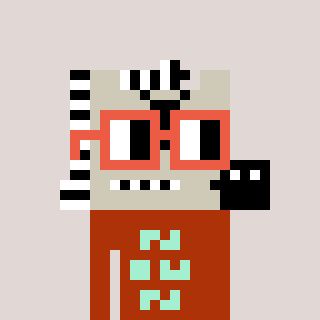
a pixel art character with square orange glasses, a zebra-shaped head and a hotbrown-colored body on a warm background